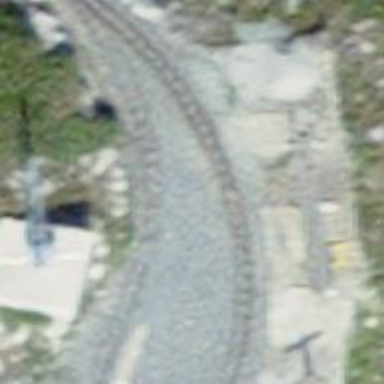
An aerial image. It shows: Abandoned railway yard.